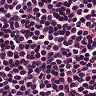
Metastatic tissue present: no